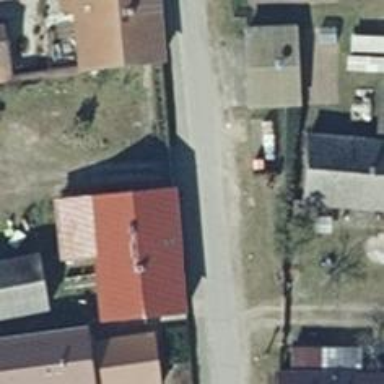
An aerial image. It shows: Residential building with flat red roof. It has multiple parts.